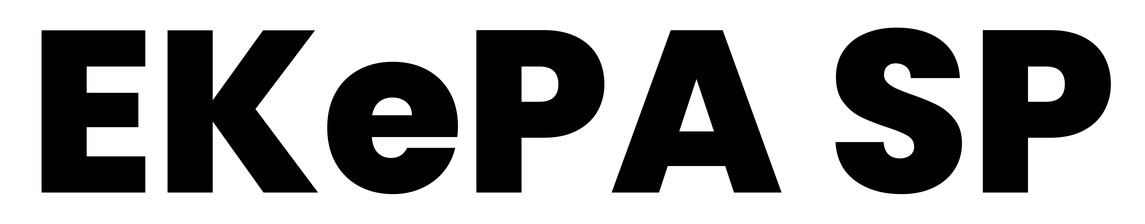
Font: Poppins-ExtraBold